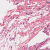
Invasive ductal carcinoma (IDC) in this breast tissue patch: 0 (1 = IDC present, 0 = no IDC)